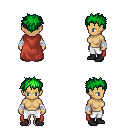
a pixel art fantasy rpg character, female body template, human, tanned skin, maroon cape, white pants, green bedhead hairstyle, white cloth bandages, black shoes, four views (front, back, left, right), 2x2 character sprite sheet, small pixel art, hard edges, no anti-aliasing